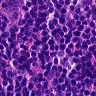
Metastatic tissue present: no